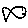
Label: fish